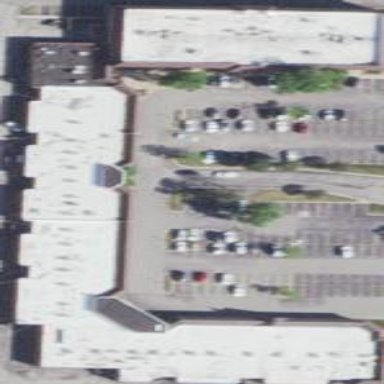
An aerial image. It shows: Retail building.